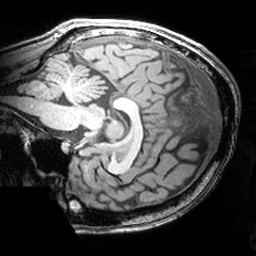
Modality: T1w
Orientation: sagittal
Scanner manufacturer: siemens
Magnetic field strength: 3 T
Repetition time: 1.81 s
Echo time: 0.00345 s